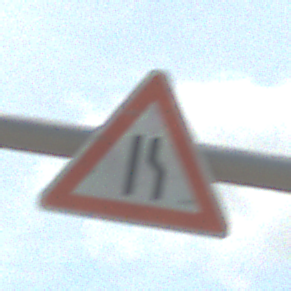
Verkehrszeichen: EinseitigVerengteFahrbahnRechts
Umgebung: Outdoor, Suburban
Tageszeit: Midday
Wetter: PartlyCloudy
Licht: Natural
Jahreszeit: Summer
Kontrast: HighContrast